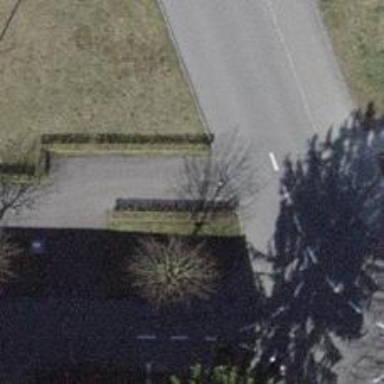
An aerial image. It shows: Bollard.